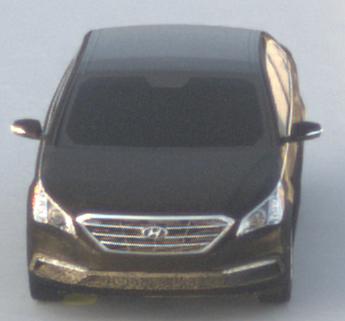
Make: Hyundai
Model: Sonata
Detailed model: Gen. 7
Model produced from: 2015
Model produced until: 2017
Doors: 4
Color: black
Road condition: dry road
Daytime: sunrise or sunset
Contrast: low contrast